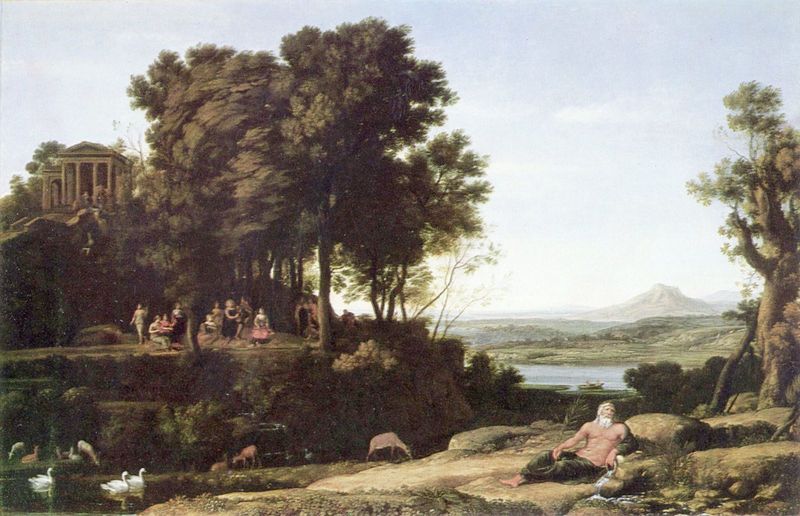
Titel: Landschaft mit Apollo, den Musen und einem Flussgott
Künstler: Claude Lorrain
Standort: Edinburgh
Institution: National Gallery of Scotland
Schlagwörter: baum, berg, blau, dunkel, gemälde, gott, gruppe, himmel, körper, laub, mann, nackt, schatten, schlaf, vogel, wasser, wolken, bäume, fluss, frauen, gelb, grün, landschaft, menschen, see, teich, ufer, bewegung, braun, frankreich, frau, hell, hintergrund, licht, männer, schwarz, säule, säulen, weiss, gras, haus, rot, tier, tiere, weg, wiese, fest, gesellschaft, tanz, bart, trinken, architektur, geschichte, mensch, stein, steine, öl, ebene, erde, feld, horizont, hügel, natur, stamm, vogle, vögel, weite, wind, busch, büsche, gewässer, sonne, figur, gewänder, person, tal, wald, anhöhe, boot, aussicht, sommer, ruhe, liegen, schwan, berge, fels, gebirge, giebel, grasen, landschaftsmalerei, enten, idylle, picknick, figuren, romantik, wild, hoch, unscharf, schwein, antike, greis, heimat, vulkan, idyll, idyllisch, treffen, mythologie, rom, hirsch, reh, rehe, götter, zeus, olymp, griechenland, poussin, knorrig, tempel, hirten, äsen, ziege, schwäne, seelandschaft, apollo, athen, vesuv, akropolis, ziegen, sizilien, neapel, ideallandschaft, lorrain, fraz, lorraine, leda, poseidon, flußgott, bukolische, esesen, schwähne, staffelfigur, vulken, wieder kein bild zu sehen, 18. jahrhundert